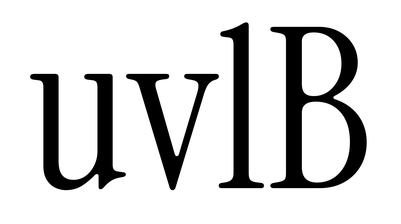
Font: InstrumentSerif-Regular